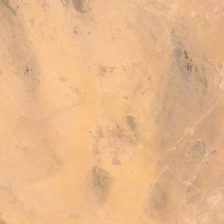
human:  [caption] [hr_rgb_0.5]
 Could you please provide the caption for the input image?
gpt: it is a piece of yellow desert .

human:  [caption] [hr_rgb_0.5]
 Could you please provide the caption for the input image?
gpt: it is a piece of yellow desert .

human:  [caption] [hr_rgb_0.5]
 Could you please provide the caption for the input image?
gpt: it is a piece of yellow desert .

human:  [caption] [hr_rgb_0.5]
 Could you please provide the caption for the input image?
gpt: it is a piece of yellow desert .

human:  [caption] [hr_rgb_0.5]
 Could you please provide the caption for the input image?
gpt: it is a piece of yellow desert .